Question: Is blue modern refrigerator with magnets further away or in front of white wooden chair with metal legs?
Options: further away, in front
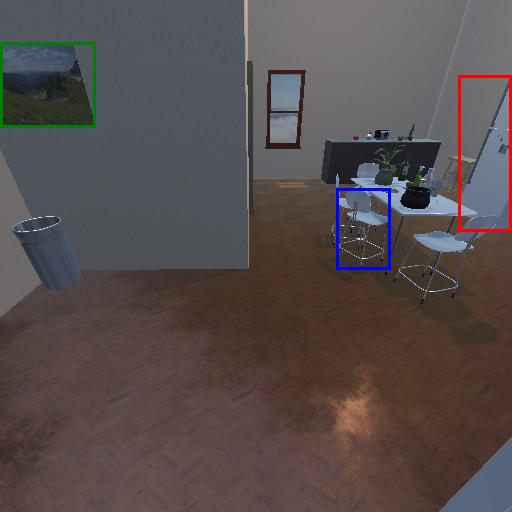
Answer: further away